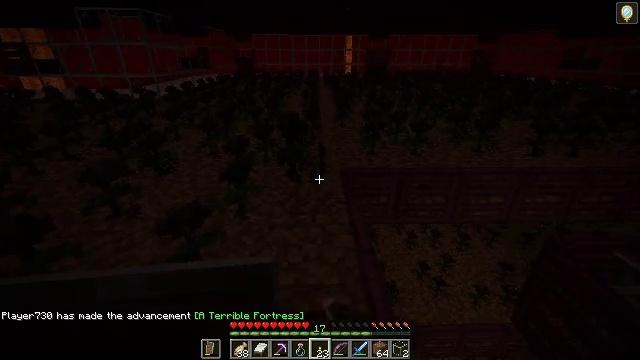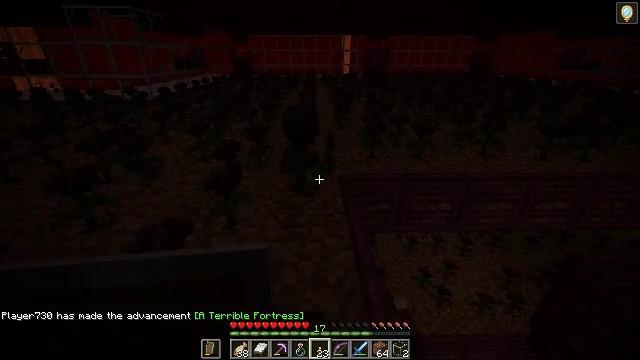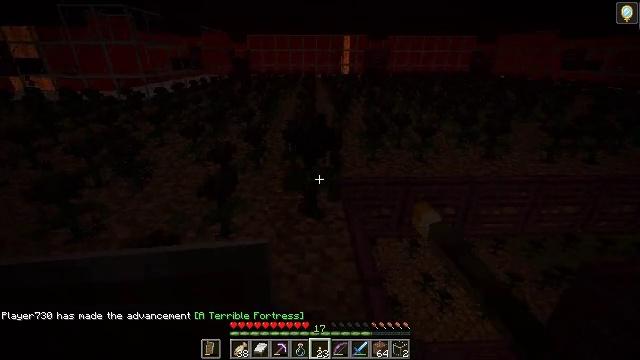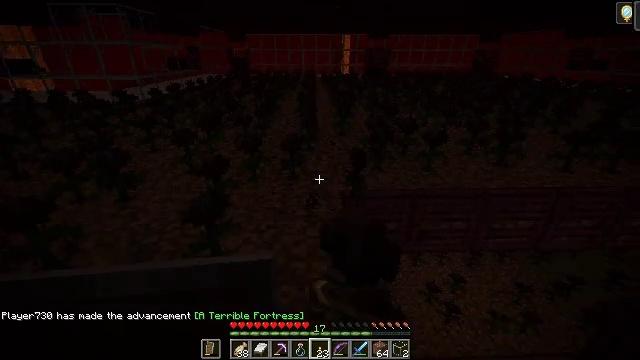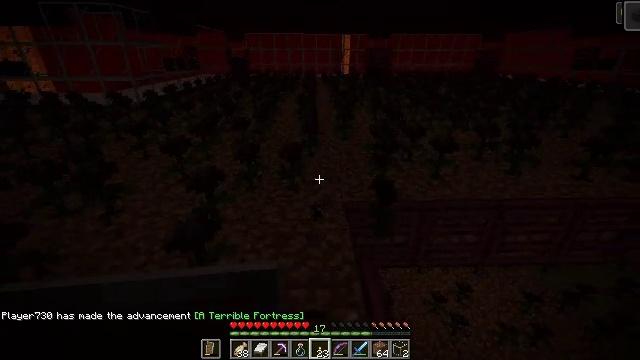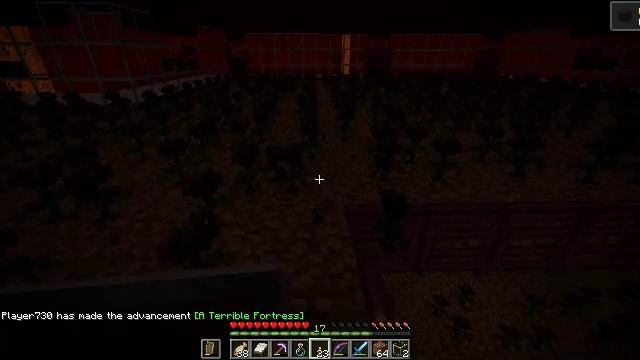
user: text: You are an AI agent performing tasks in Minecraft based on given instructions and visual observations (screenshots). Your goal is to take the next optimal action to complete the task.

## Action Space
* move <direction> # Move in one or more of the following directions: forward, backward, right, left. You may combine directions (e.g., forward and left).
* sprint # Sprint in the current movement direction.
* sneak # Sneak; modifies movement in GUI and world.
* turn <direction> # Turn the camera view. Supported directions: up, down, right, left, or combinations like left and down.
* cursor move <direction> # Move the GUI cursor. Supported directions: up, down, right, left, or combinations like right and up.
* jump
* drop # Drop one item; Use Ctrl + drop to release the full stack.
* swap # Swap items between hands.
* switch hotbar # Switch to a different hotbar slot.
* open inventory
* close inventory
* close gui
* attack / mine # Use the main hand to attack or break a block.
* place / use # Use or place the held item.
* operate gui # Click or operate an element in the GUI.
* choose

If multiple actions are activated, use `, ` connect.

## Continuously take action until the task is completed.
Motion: motion action
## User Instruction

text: Collect the rare wither rose.
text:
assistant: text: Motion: move forward, attack / mine
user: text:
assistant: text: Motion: move forward, attack / mine
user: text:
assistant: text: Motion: move forward, attack / mine
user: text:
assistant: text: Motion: move forward, attack / mine
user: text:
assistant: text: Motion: move forward, attack / mine
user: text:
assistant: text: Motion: attack / mine